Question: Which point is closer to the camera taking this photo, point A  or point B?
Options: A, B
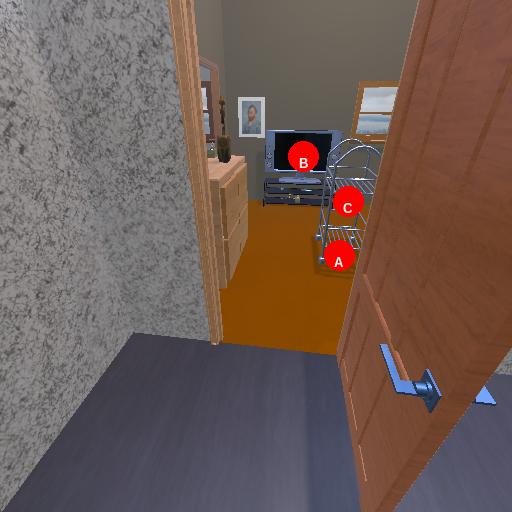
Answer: A